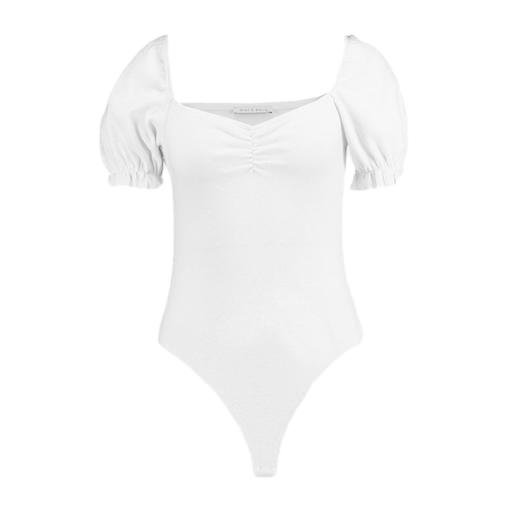
white body suit, white short-sleeved top, white petite t-shirt only macy, white background